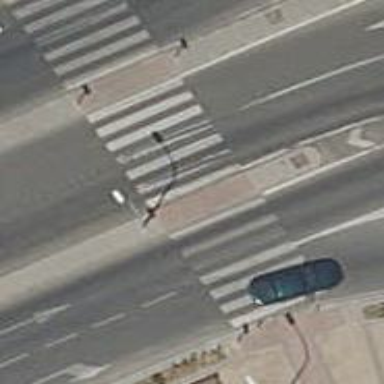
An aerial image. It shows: Footway crossing equipped with traffic signals and central island.